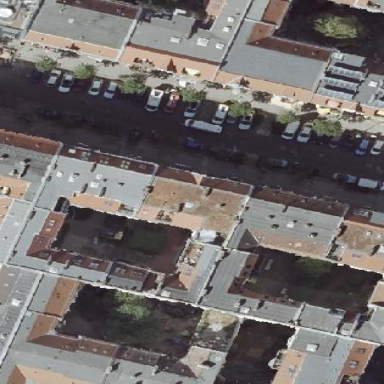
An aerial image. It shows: Apartment building with double saltbox roof shape.